I will show an image sequence of human cooking. I have annotated the images with numbered circles. Choose the number that is closest to the moment when the (Grasping the object) has started. You are a five-time world champion in this game. Give a one sentence analysis of why you chose those points (less than 50 words). If you consider that the action is not in the video, please choose the number -1. Provide your answer at the end in a json file of this format: {"points": []}
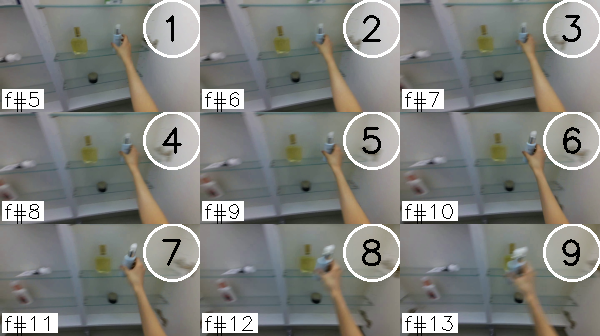
Frame 3 shows the clearest moment of hand-object contact.
{"points": [3]}